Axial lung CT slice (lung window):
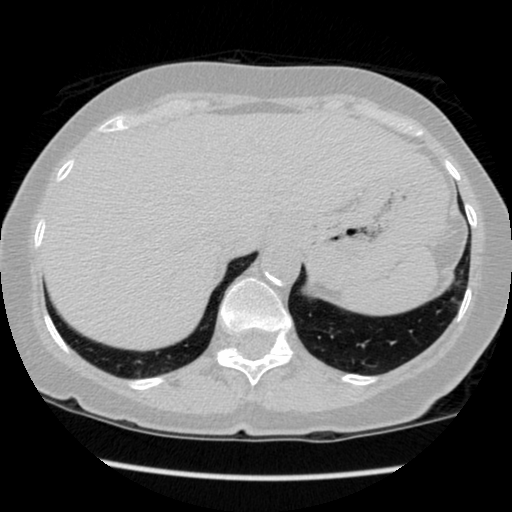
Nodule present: no